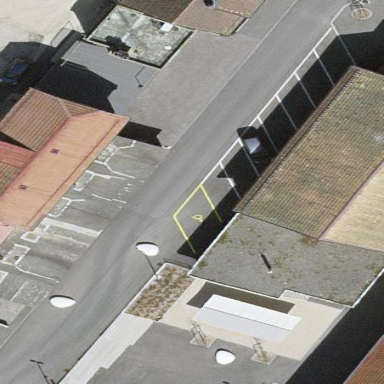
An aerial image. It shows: Parking area with surface.